Aerial crown-view tile of a tropical tree (Barro Colorado Island, Panama), acquired 20241112:
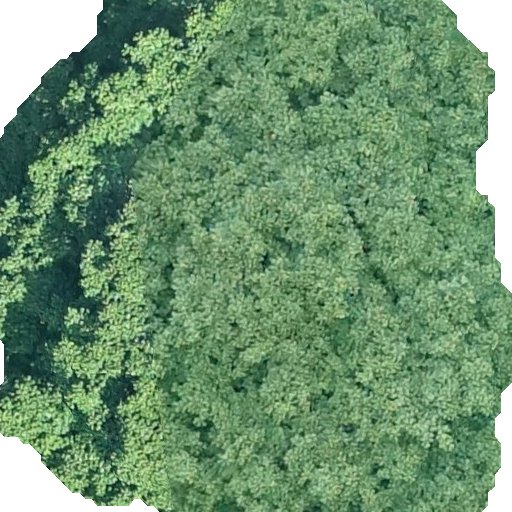
Species: Tachigali panamensis
GBIF accepted scientific name: Tachigali panamensis
Crown area: 417.479 m²